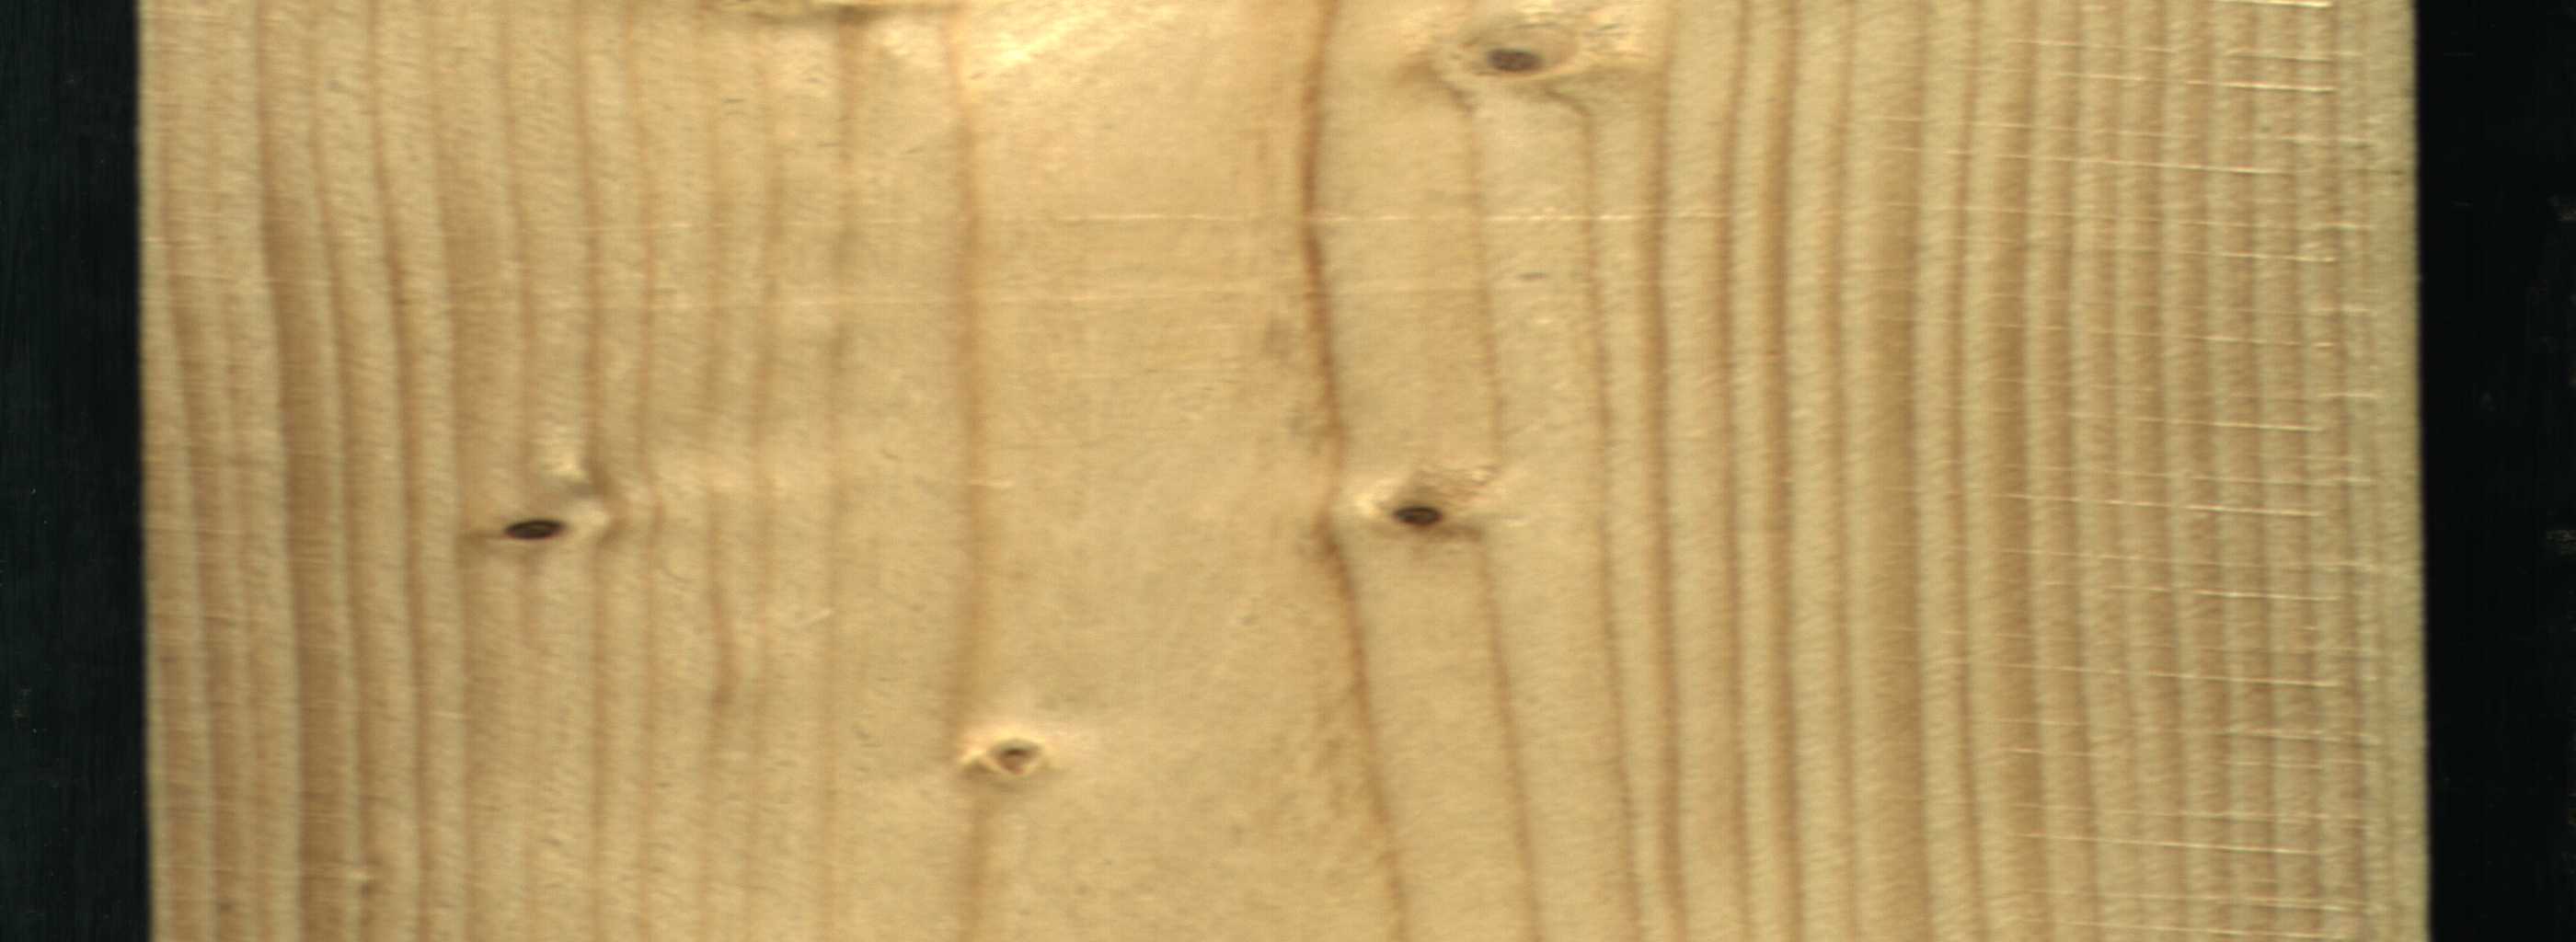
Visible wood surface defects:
Dead_Knot
Live_Knot
Live_Knot
Live_Knot